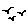
Label: bird